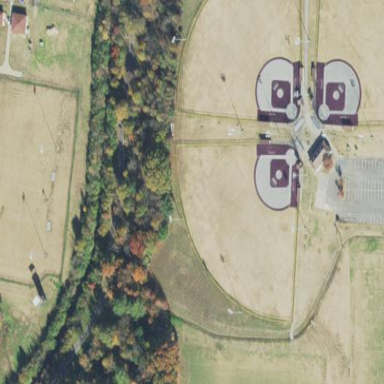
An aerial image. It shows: Baseball pitch for leisure and sports activities.